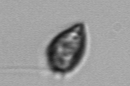
Label: Prorocentrum_triestinum